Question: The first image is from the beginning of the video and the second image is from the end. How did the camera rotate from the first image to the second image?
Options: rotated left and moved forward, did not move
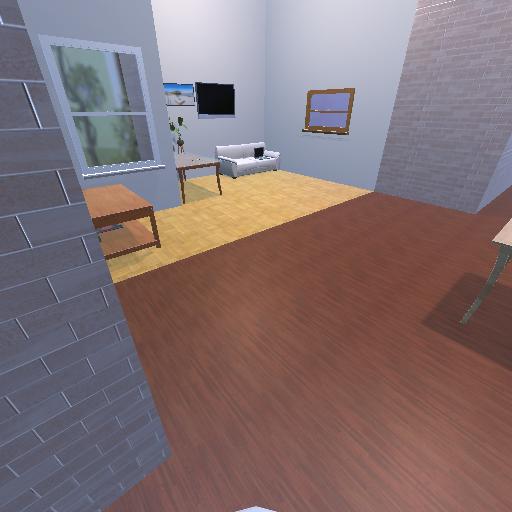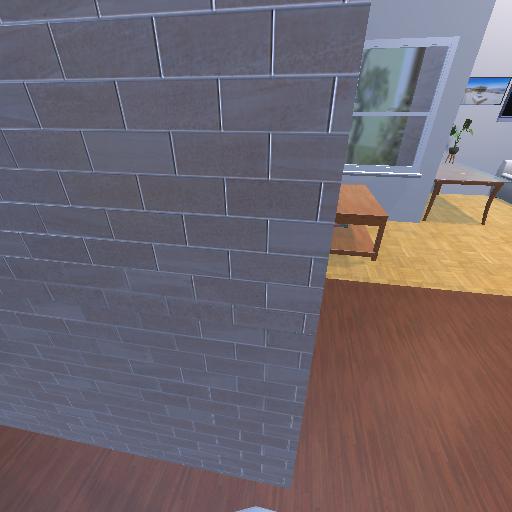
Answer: rotated left and moved forward